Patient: sex F, age 41
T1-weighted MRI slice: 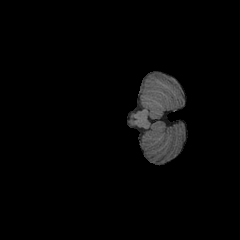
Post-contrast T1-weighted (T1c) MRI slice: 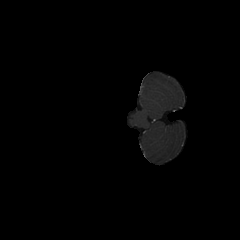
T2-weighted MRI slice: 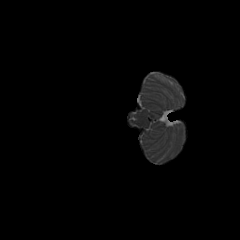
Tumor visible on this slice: no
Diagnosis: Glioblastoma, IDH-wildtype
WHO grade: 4